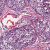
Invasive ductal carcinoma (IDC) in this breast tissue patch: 0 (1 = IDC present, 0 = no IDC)